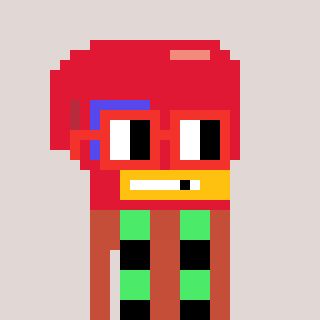
a pixel art character with square red glasses, a boxing glove-shaped head and a rust-colored body on a warm background